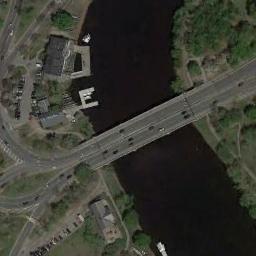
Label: bridge